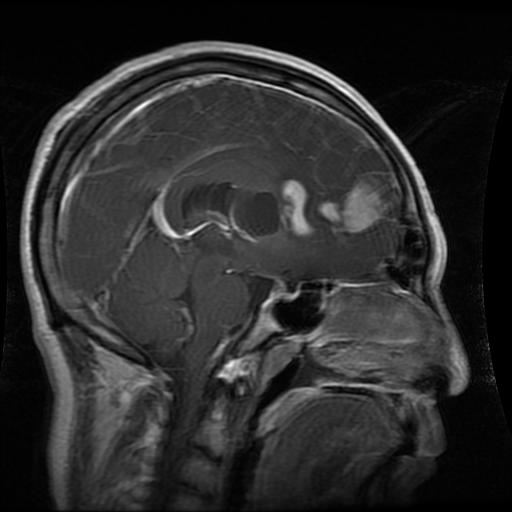
Label: glioma